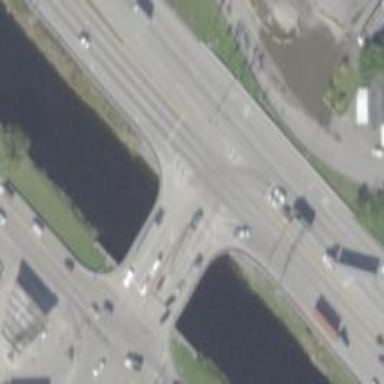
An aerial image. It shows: Secondary link road with bridge.